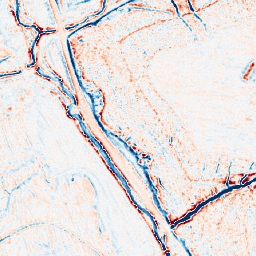
Category: edge_preserving
Decomposition family: bilateral
Decomposition parameters: d: 9
sigma_color: 50
sigma_space: 50
Upsampling method: nearest
Upsampling parameters: scale: 2
Upsampling scale: 2